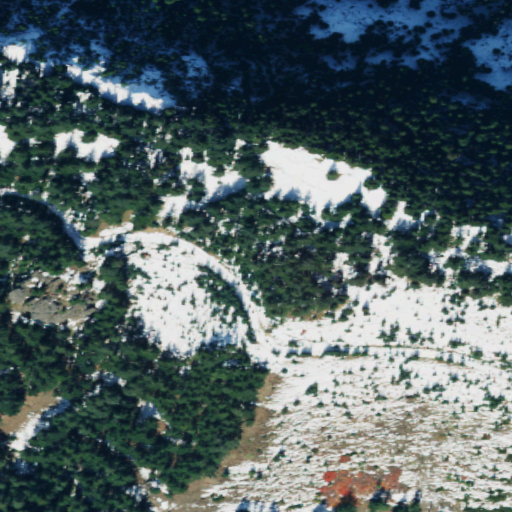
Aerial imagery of mountain in Washington named Cabin Mountain containing evergreen forest and shrub